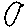
Label: hexagon